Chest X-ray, AP view. Patient: 46 years old, sex M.
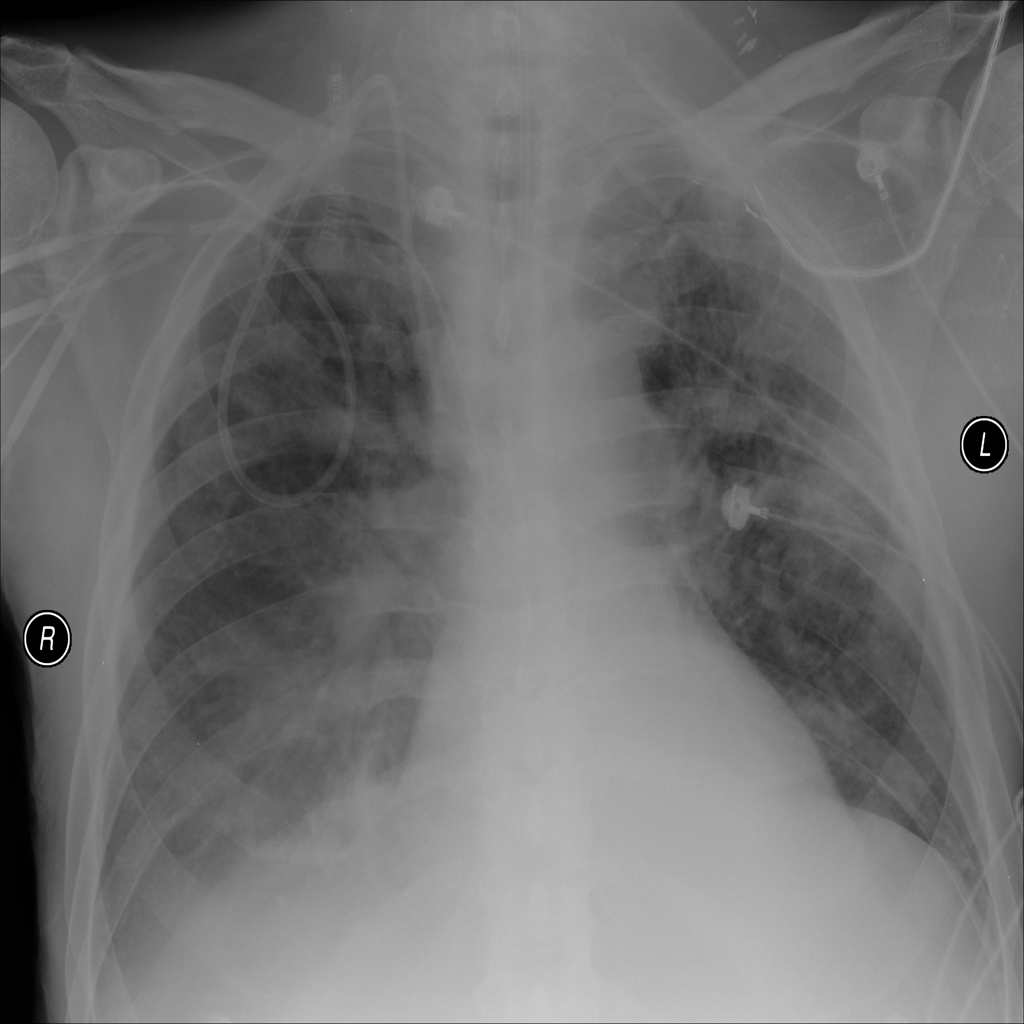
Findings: Consolidation, Effusion